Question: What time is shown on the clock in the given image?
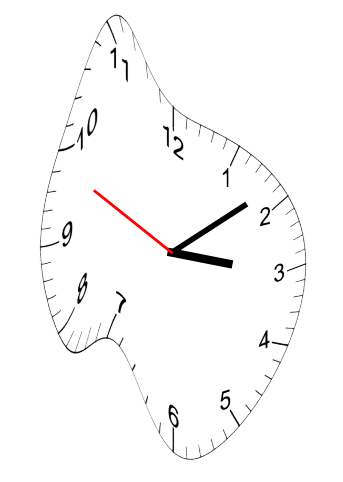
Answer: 03:08:49